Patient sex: M
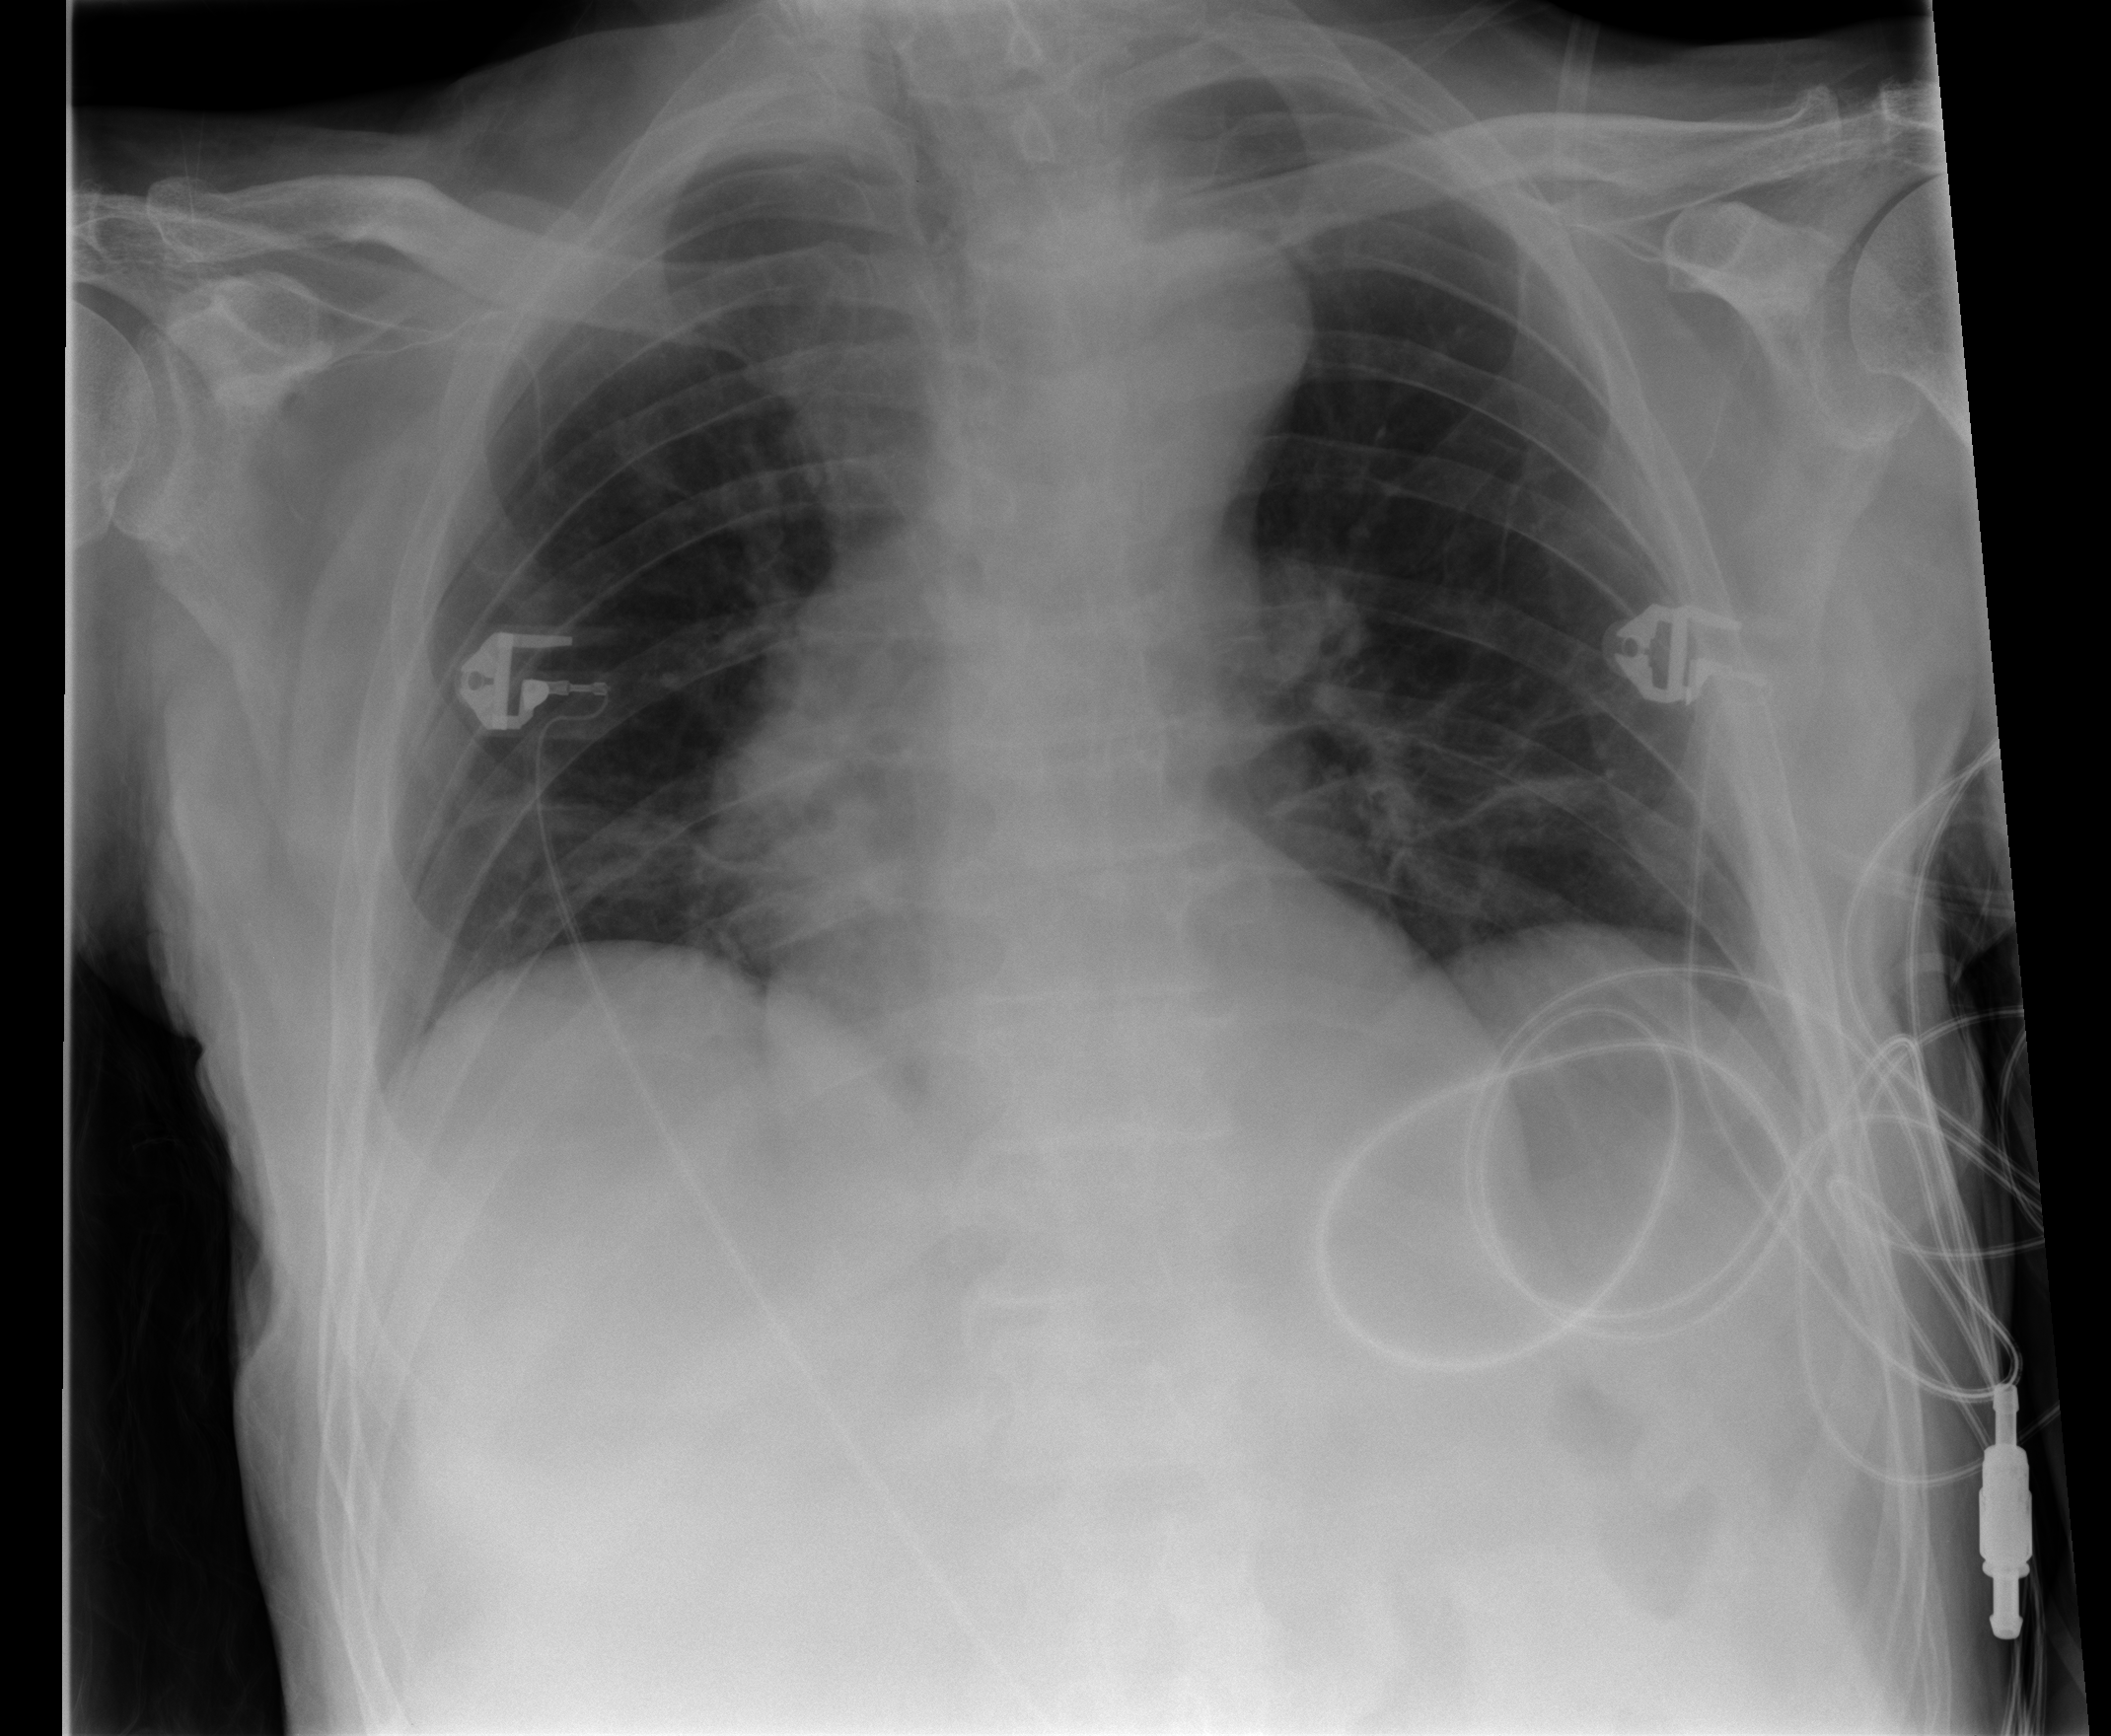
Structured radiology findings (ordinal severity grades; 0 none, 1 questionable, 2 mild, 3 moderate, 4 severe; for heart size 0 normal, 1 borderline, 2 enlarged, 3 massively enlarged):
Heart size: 0
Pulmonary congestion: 0
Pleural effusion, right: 0
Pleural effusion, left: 0
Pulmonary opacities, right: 0
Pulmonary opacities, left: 0
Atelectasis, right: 2
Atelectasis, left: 2